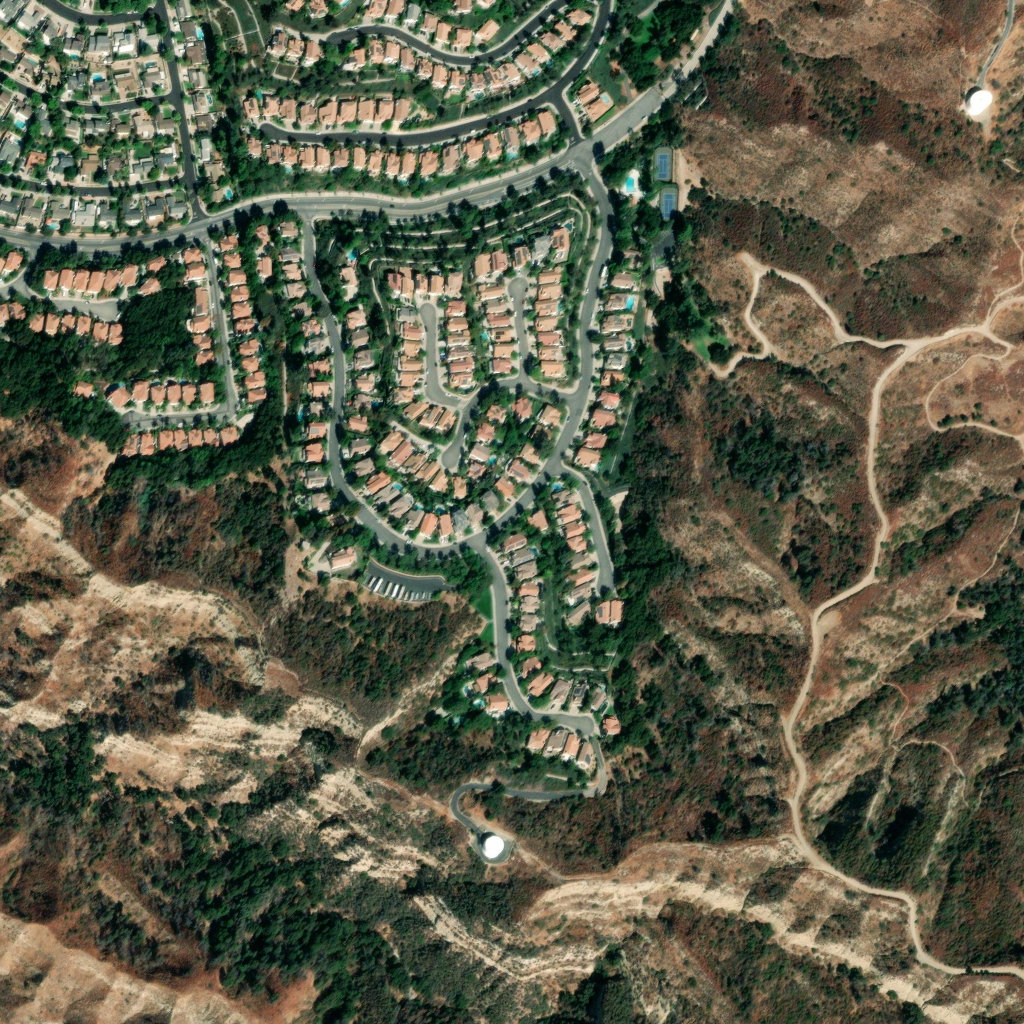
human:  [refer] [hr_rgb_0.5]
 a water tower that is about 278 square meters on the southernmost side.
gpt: <box>[[46, 81, 49, 84, 0]]</box>